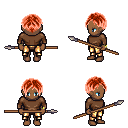
a pixel art fantasy rpg character, female body template, human, dark skin, brown long-sleeve shirt, gold greaves, red parted hairstyle, bracelets, spear, four views (front, back, left, right), 2x2 character sprite sheet, small pixel art, hard edges, no anti-aliasing